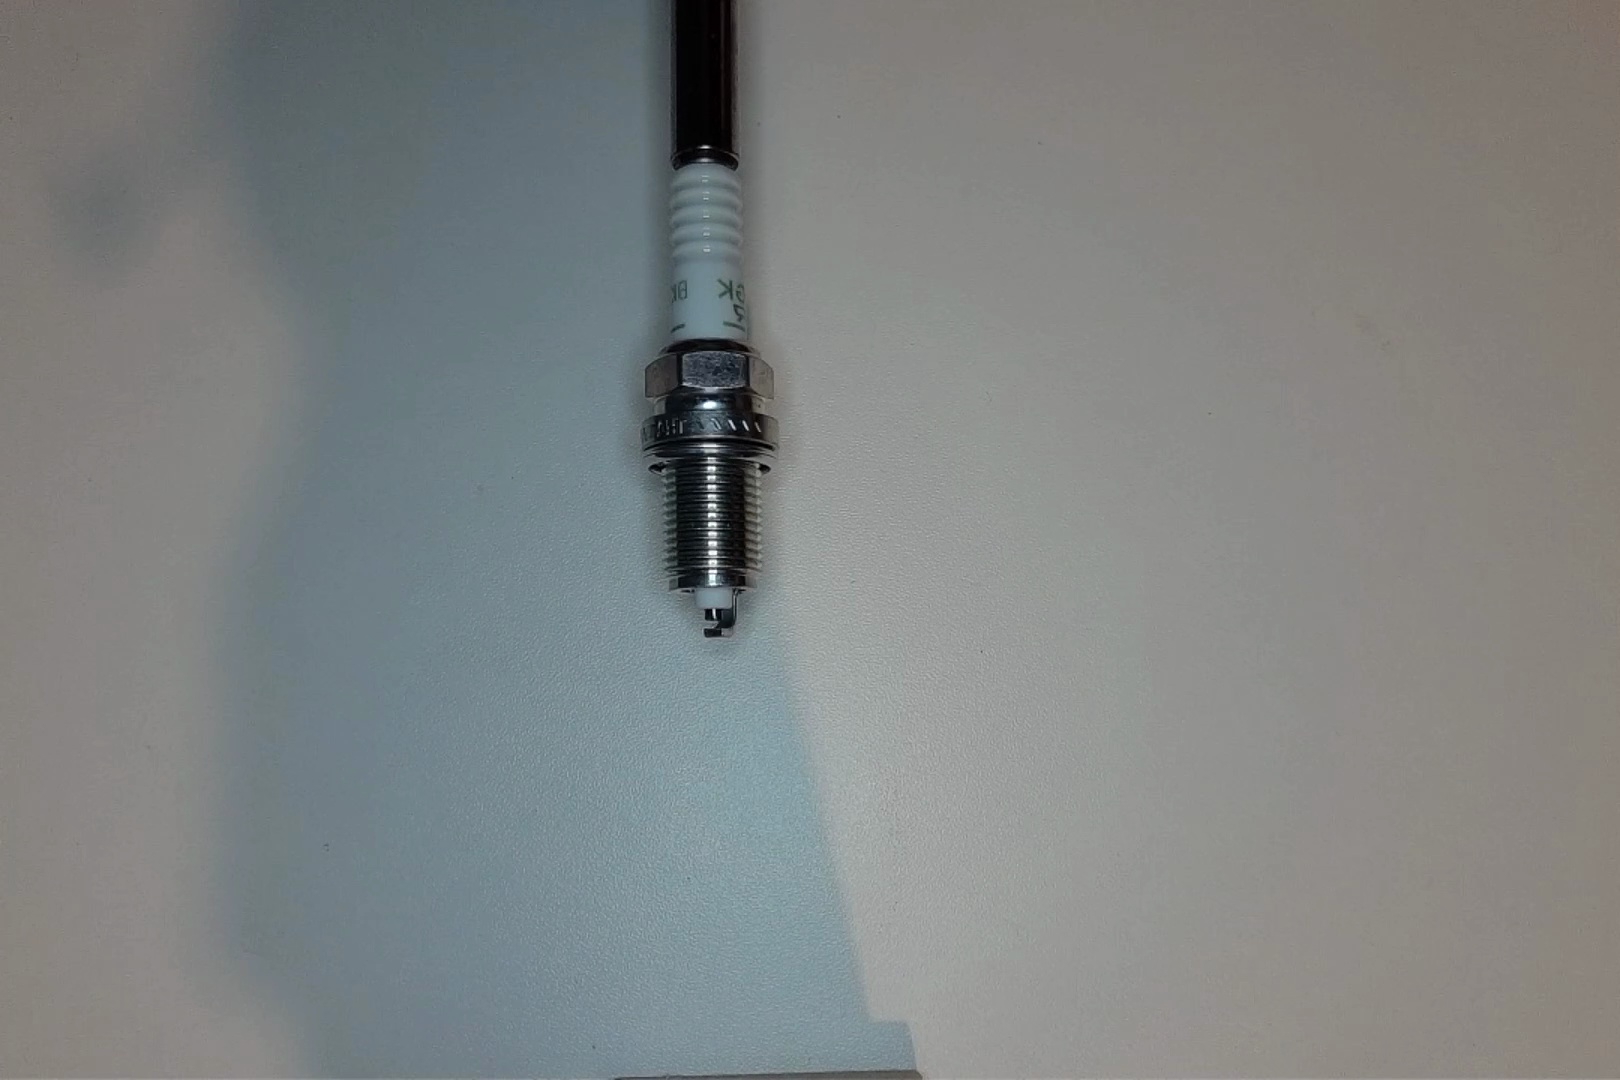
Label: normal